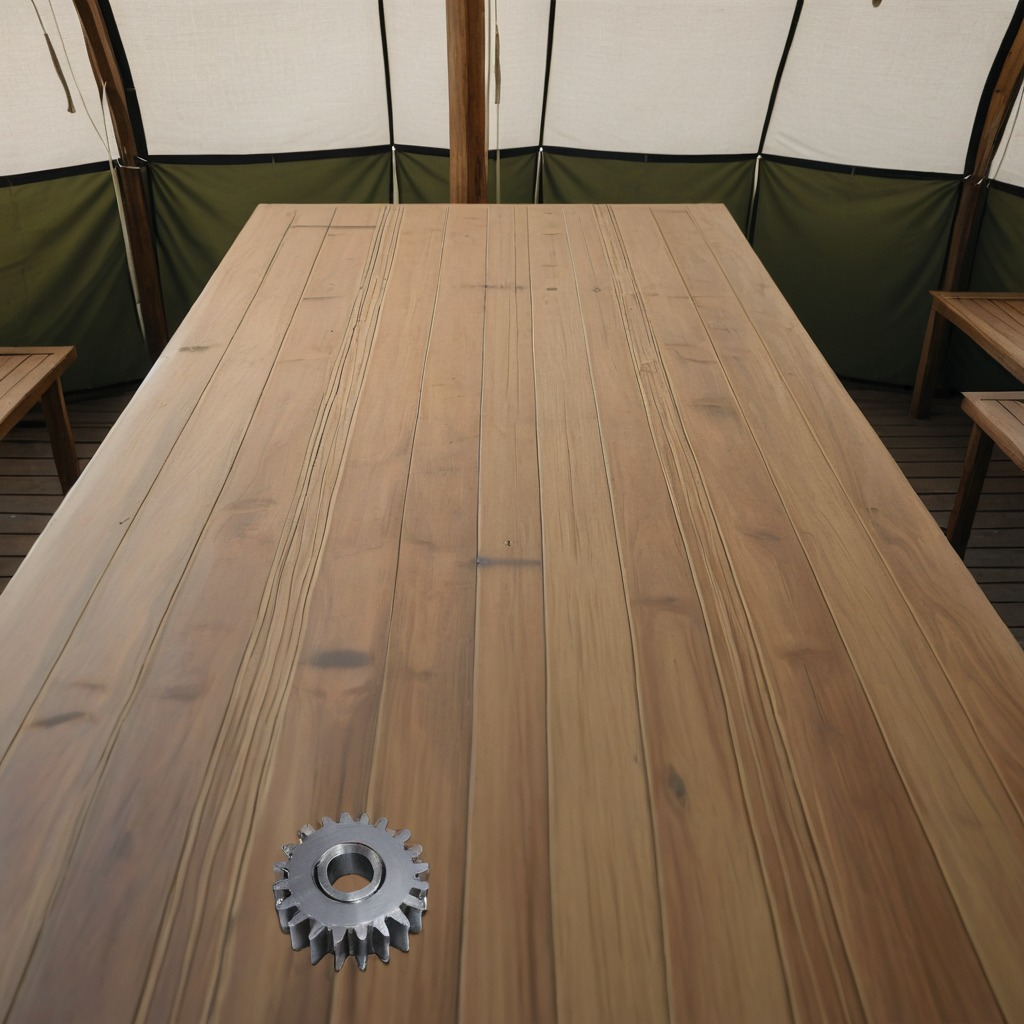
A steel gear with teeth lies on a wooden table in a jungle field workshop tent.